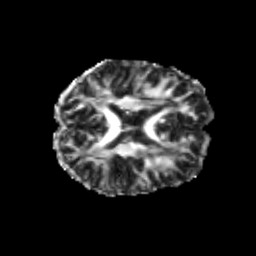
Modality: FA
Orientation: axial
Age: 29
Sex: male
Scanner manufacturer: siemens
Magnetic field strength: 3 T
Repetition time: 3.5 s
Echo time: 0.104 s